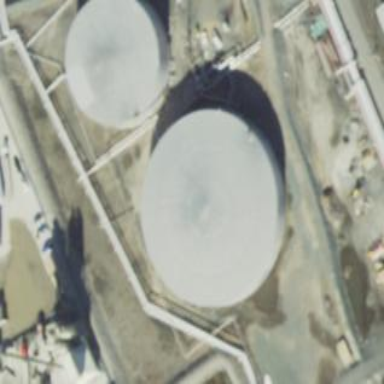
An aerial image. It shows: Storage tank created as man-made structure.